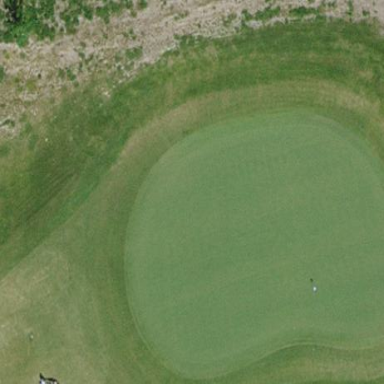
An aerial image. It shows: Green golf area with grass land use.